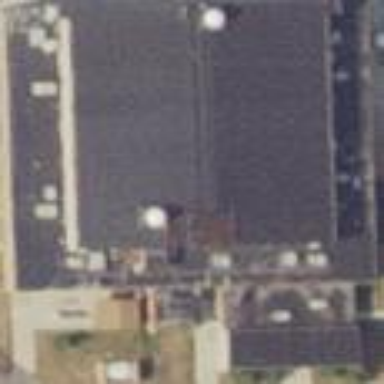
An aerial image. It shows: Hangar.